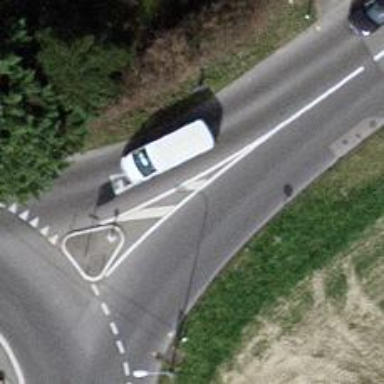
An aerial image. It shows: Secondary road with asphalt surface.